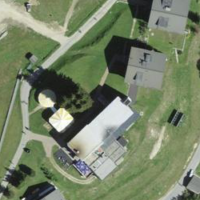
EUNIS habitat code: 55
Species observed at this site:
Phoenicurus ochruros
Rumex alpinus
Nucifraga caryocatactes
Carduelis carduelis
Matricaria discoidea